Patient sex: M
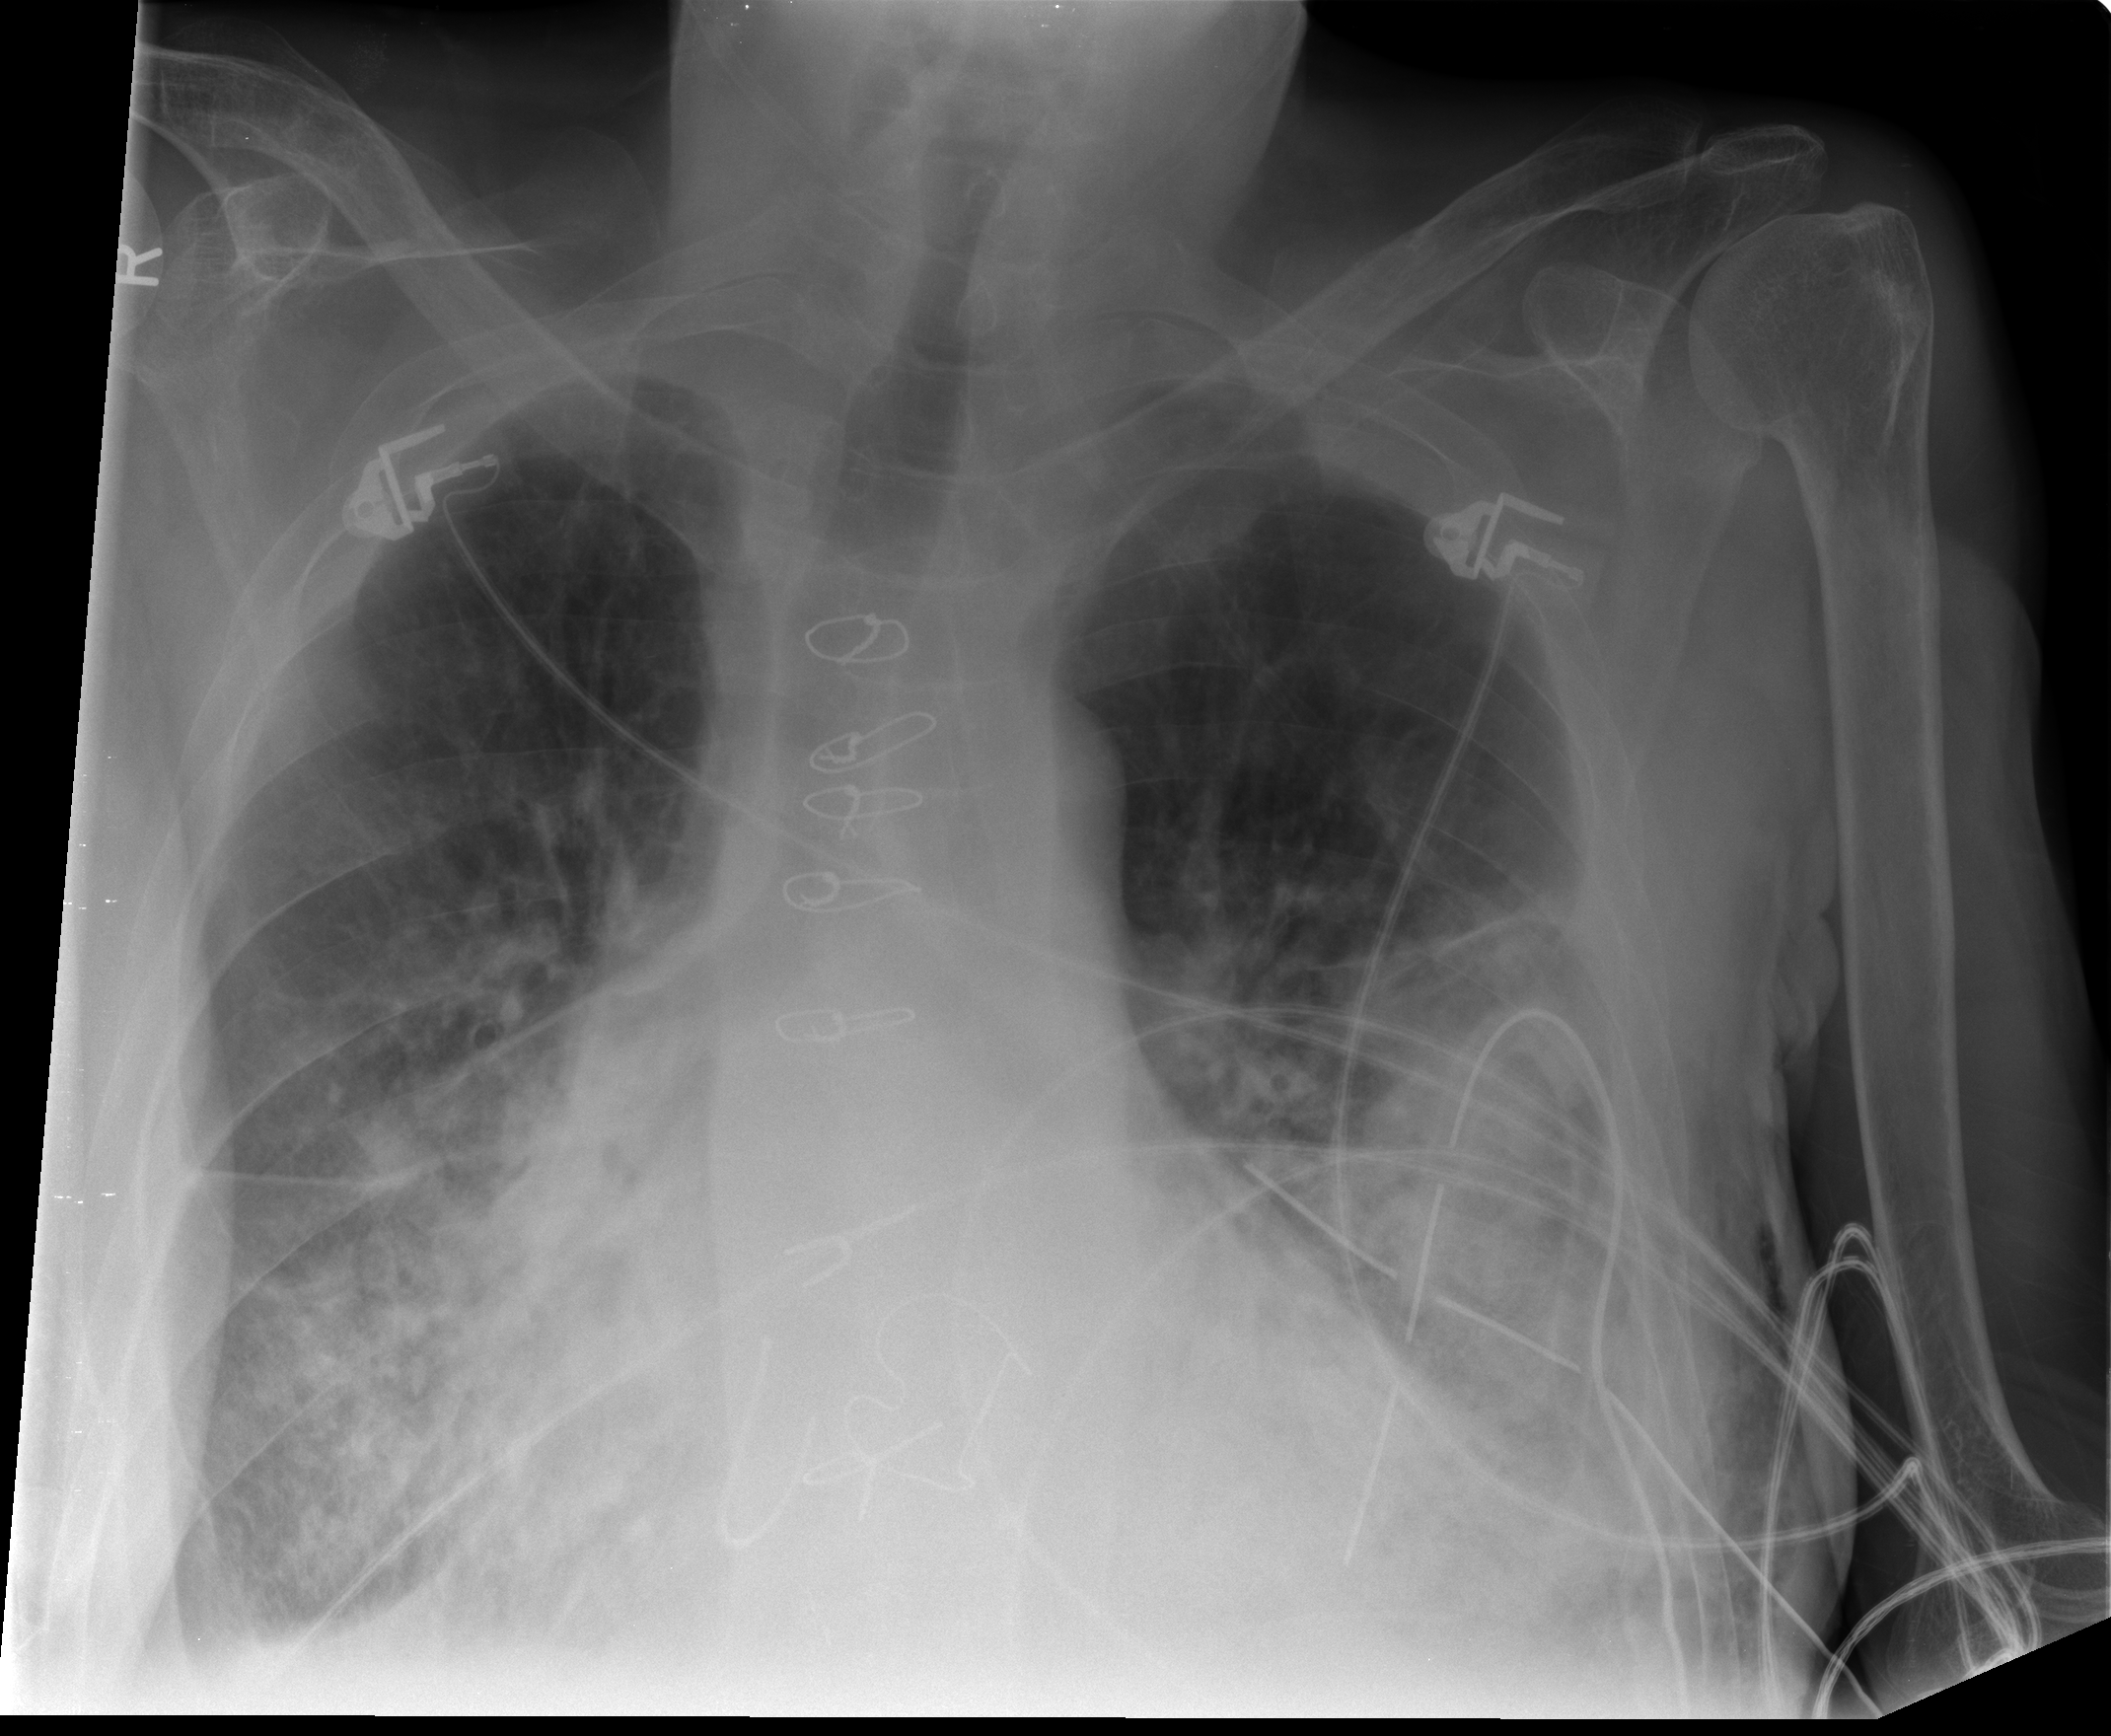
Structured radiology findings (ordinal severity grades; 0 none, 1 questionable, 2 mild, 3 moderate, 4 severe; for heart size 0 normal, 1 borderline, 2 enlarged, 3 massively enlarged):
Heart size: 2
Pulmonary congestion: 1
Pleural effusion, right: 2
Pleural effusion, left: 0
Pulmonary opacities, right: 1
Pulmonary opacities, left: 0
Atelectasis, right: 0
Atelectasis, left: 3